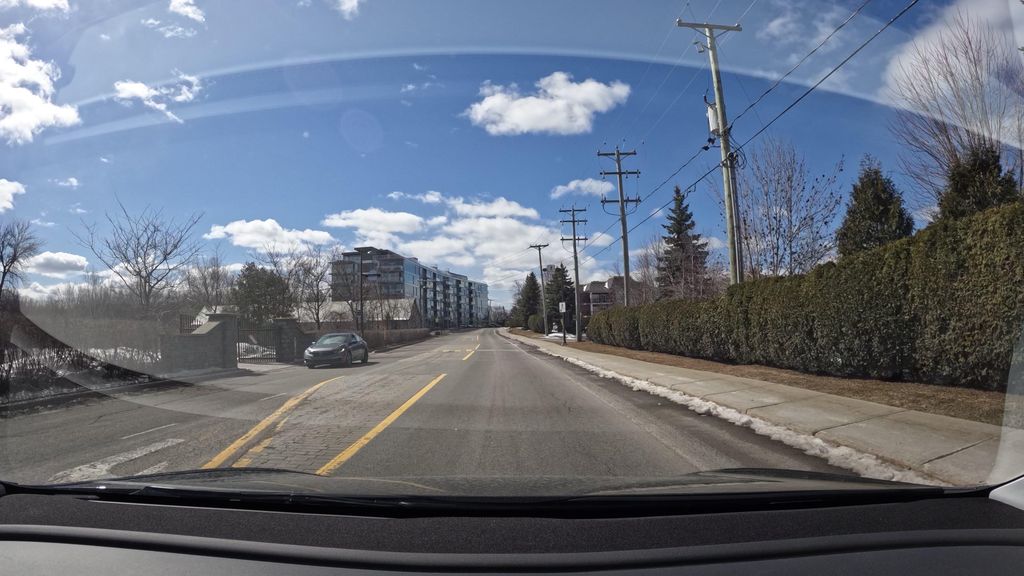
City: montreal